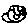
Label: cat